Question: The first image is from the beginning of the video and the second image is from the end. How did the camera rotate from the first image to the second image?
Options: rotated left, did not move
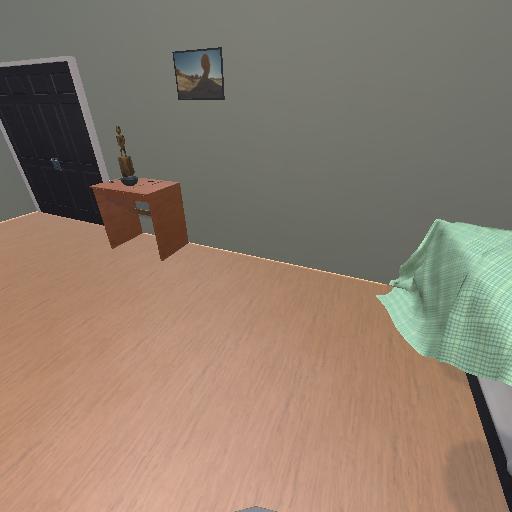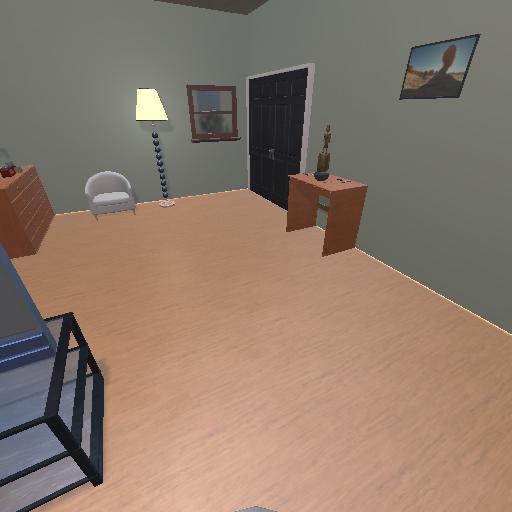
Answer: rotated left